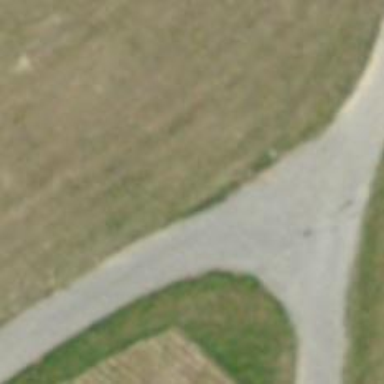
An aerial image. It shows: Paved track with grade1 tracktype.